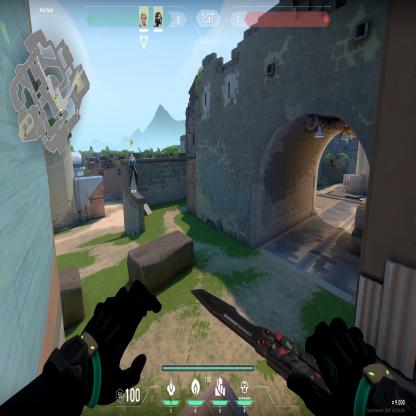
Label: teammate